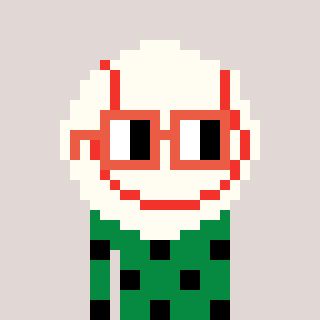
a pixel art character with square orange glasses, a baseball ball-shaped head and a green-colored body on a warm background